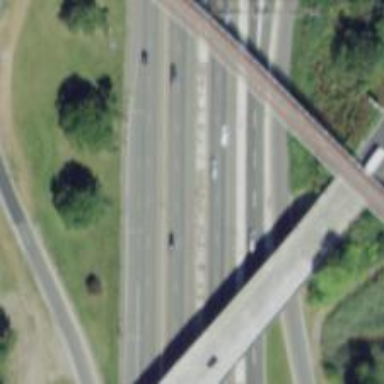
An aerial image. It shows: Motorway junction.